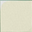
Piece: xx